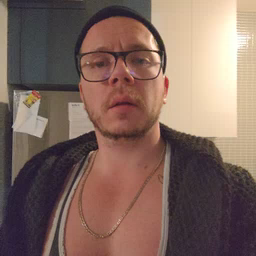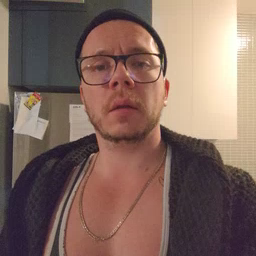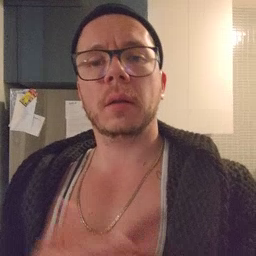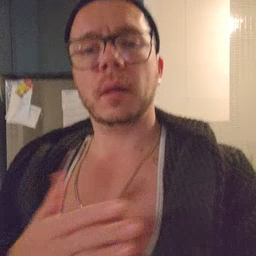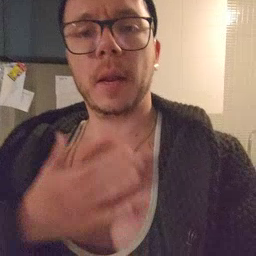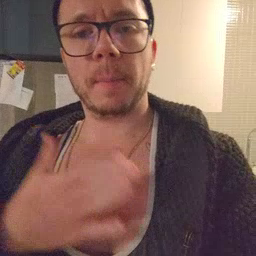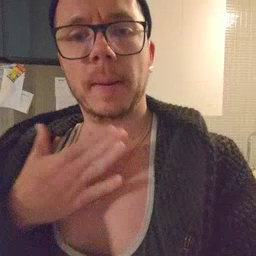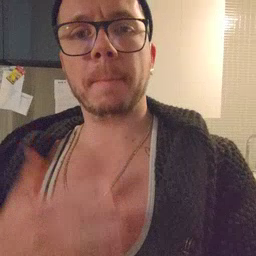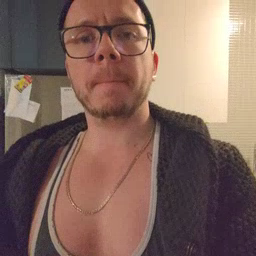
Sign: happy